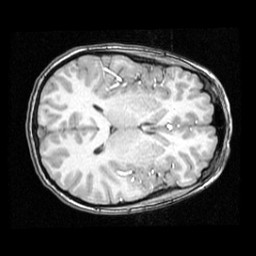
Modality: T1w
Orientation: axial
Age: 13
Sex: female
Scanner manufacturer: ge
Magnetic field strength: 1.5 T
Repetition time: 0.03333 s
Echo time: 0.008 s